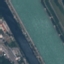
Label: River